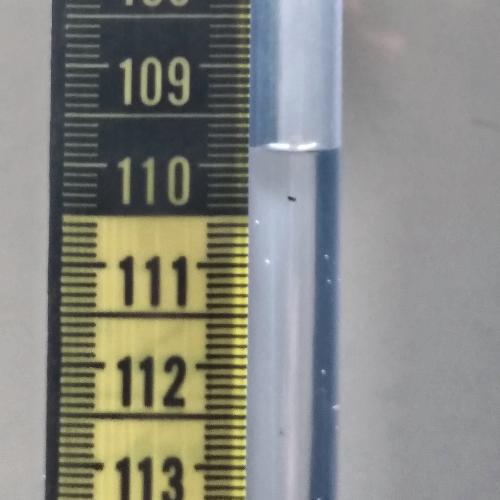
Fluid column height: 109.8 cm